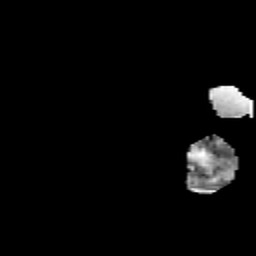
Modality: FA
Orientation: sagittal
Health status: healthy
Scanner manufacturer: siemens
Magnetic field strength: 3 T
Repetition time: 10.6 s
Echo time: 0.092 s